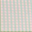
Piece: xx